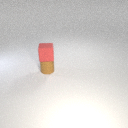
small red rubber cube above small brown rubber cylinder